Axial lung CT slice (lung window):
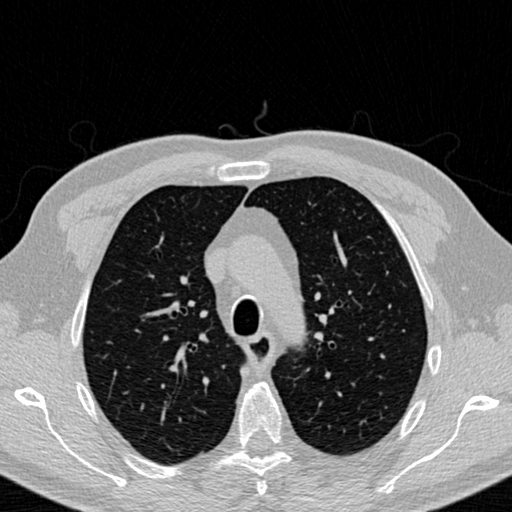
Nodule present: no